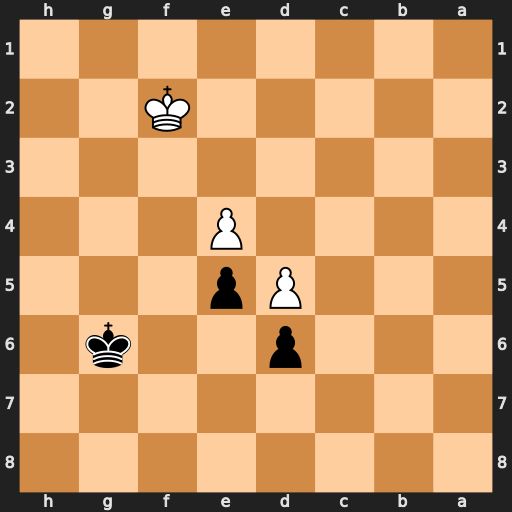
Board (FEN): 8/8/3p2k1/3Pp3/4P3/8/5K2/8
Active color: b
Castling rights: -
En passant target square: -
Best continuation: Kh5 Kg3 Kg5